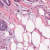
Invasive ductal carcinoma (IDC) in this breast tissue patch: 1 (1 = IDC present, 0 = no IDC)